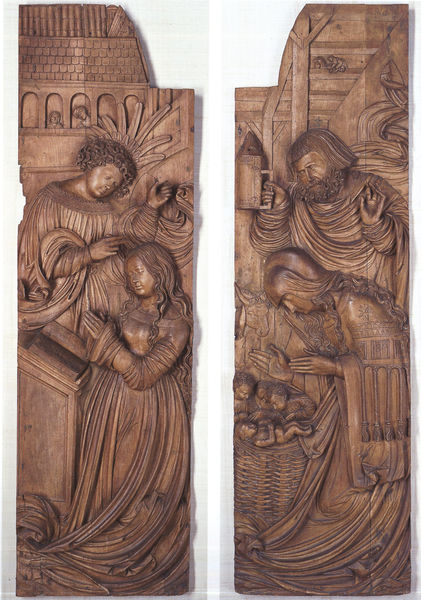
Titel: Reliefs mit Verkündigung und Geburt Christi
Künstler: Hans Thoman
Institution: Ottobeuren, Klostermuseum
Schlagwörter: flügel, hand, mann, frauen, mädchen, stadt, finger, frau, haar, hintergrund, holz, kleider, lampe, laterne, gebäude, haus, arm, falten, stein, gewand, kind, locken, kinder, engel, krug, skulptur, relief, baby, korb, buch, knien, helm, beten, altar, schnitzerei, christus, jesus, segen, segnen, stall, anbeten, maria, anbetung, geschnitzt, josef, verkündigung, geburt, krippe, teile, stoss, geburt christi, gabriel, frua, riemenschneider, holzschnitzerei, holzrelief, holzsichtig, 1520, kindlein, vordregrund